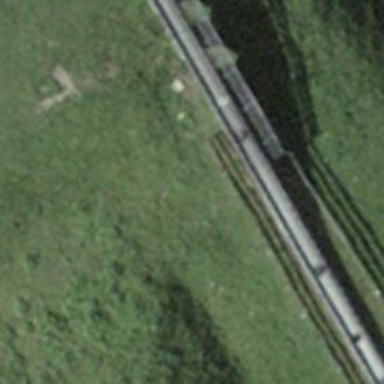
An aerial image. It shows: Tunnel with one track for funicular railway.